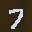
Label: 7